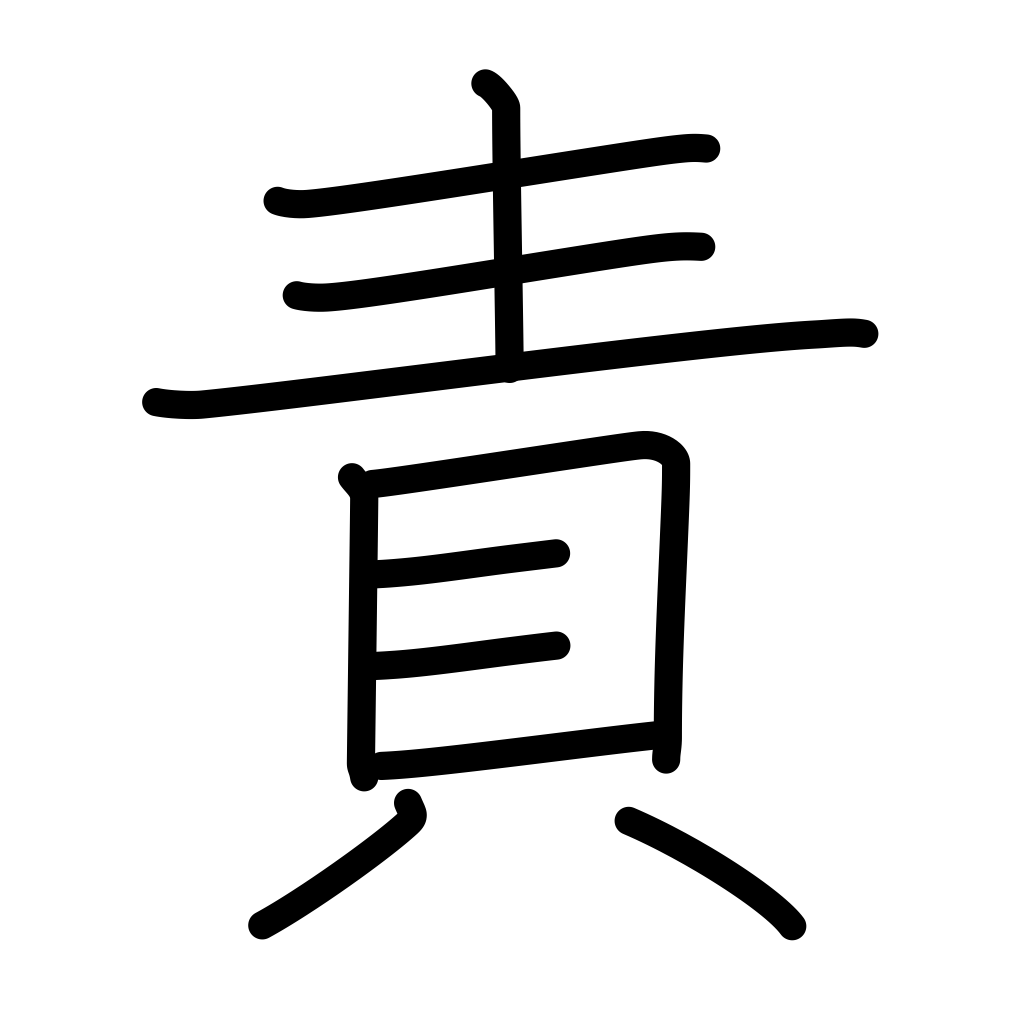
Meaning: blame, condemn, censure